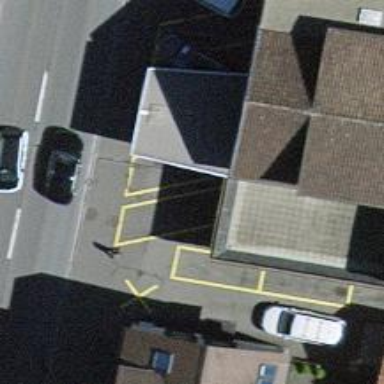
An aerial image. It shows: Fuel station.